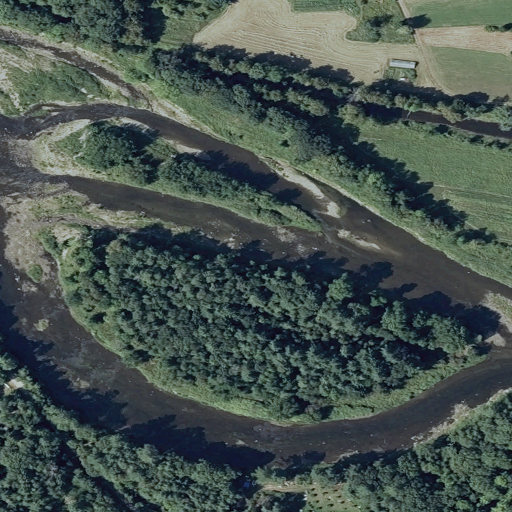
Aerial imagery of island in Maine named Farrand Island containing mixed forest, woody wetlands, pasture, open water, herbaceous wetlands, open development, deciduous forest, and evergreen forest